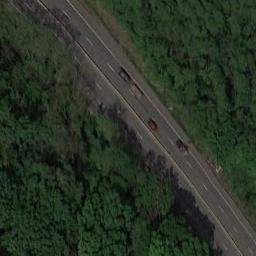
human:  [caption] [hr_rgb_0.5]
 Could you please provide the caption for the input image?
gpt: A straight freeway goes through the forest with many dark green trees and some cars are driving on the freeway .

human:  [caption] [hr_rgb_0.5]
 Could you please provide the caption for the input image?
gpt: There are large green forests around the freeway and there are several cars on the freeway .

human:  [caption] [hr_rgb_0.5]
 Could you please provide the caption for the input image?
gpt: There are two big trucks on the highway .

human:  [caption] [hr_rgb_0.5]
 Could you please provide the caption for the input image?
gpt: The freeway goes through the forest with some cars .

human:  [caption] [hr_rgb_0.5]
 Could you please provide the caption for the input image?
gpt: There are many green trees around the freeway .